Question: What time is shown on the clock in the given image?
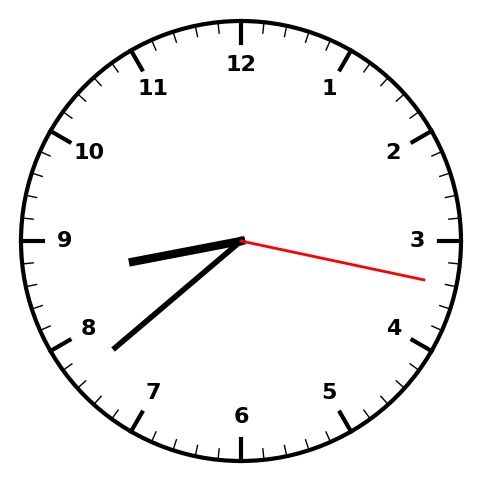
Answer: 08:38:17